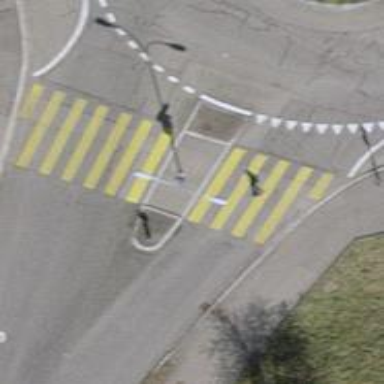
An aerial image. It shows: Paved footway with zebra crossing.